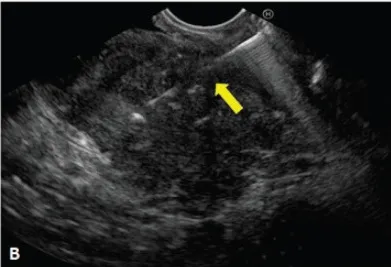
Endoscopic Ultrasound (EUS). B) Observe the distal end of the biopsy needle entering the tumour (yellow arrow).
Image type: radiology (ultrasound)